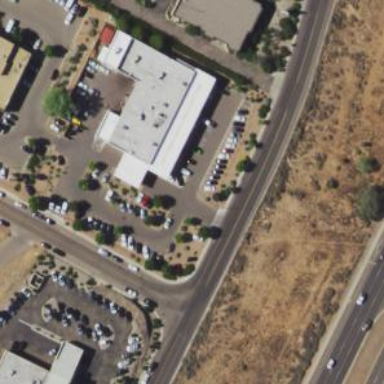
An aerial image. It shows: Commercial area containing car repair shop.